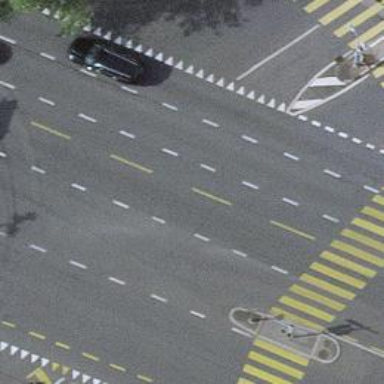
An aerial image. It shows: Primary highway with asphalt surface and separate sidewalk.